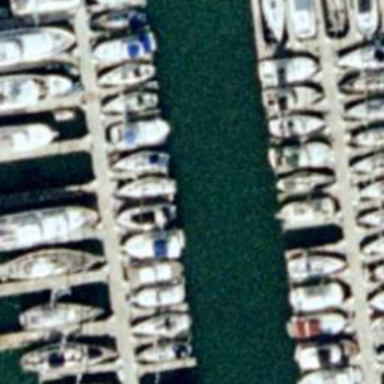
Lots of boats docked at the harbor .